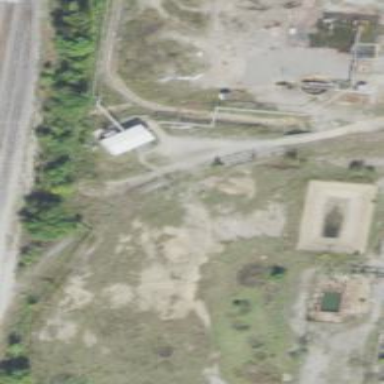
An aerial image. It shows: Abandoned railway yard.